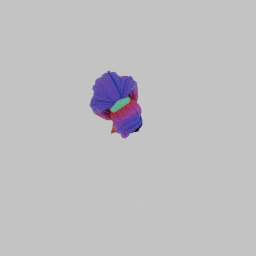
Label: people